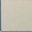
Piece: xx